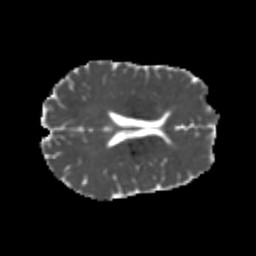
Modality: MD
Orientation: axial
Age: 21
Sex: male
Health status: healthy
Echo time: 0.074 s